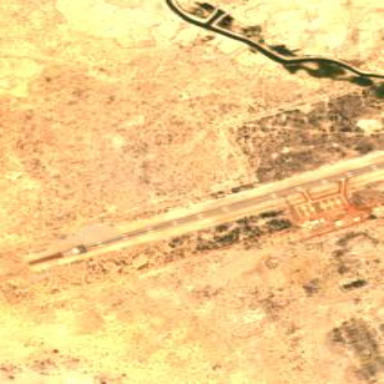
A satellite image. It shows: View of runway in airport.